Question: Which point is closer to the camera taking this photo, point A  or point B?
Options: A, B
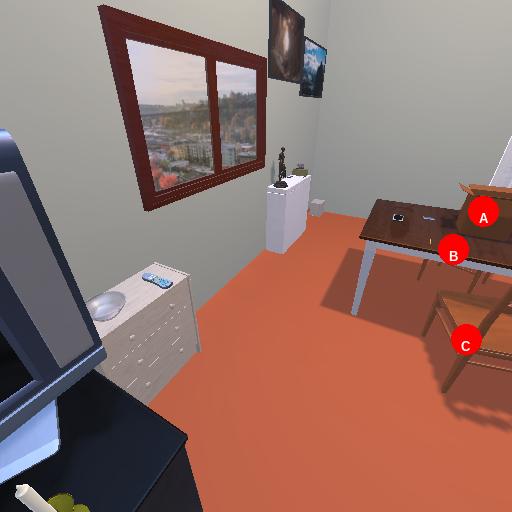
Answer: A